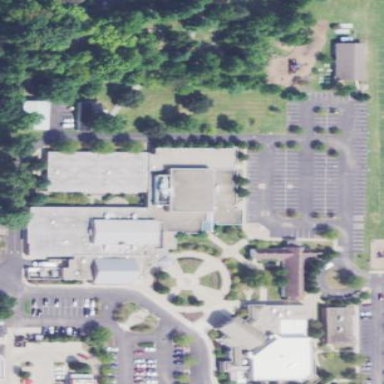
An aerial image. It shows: School.